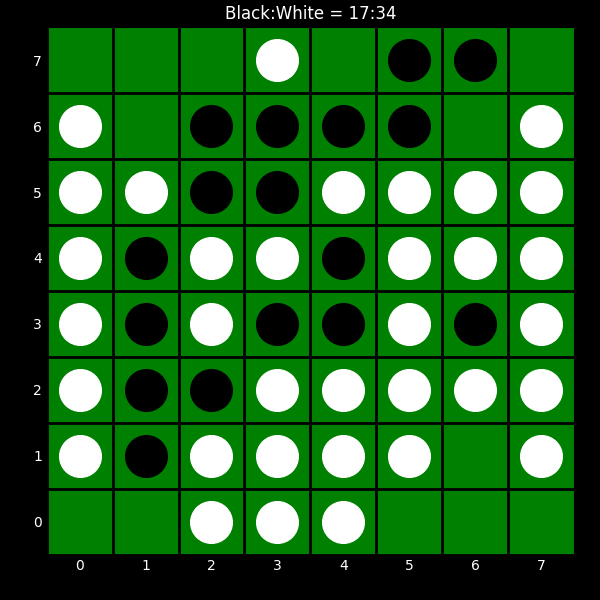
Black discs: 17
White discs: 34